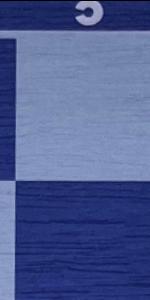
Label: Empty